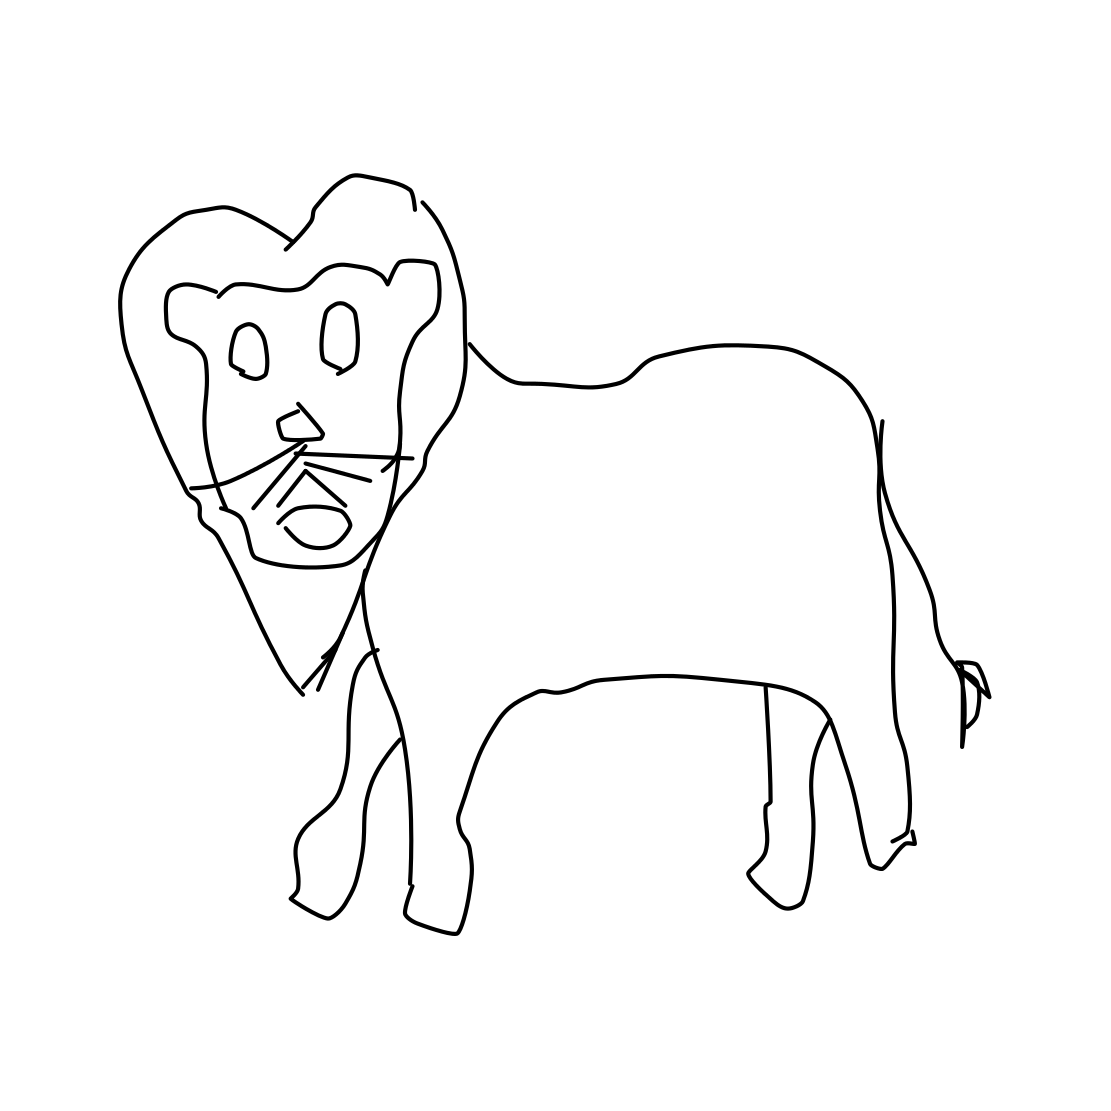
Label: lion